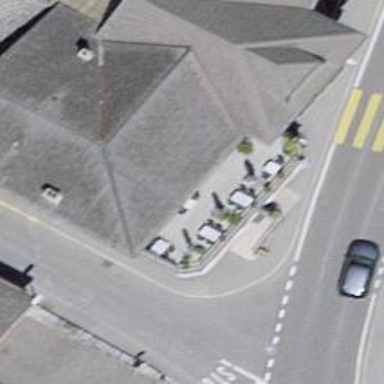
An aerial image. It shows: Hotel offering tourism services.